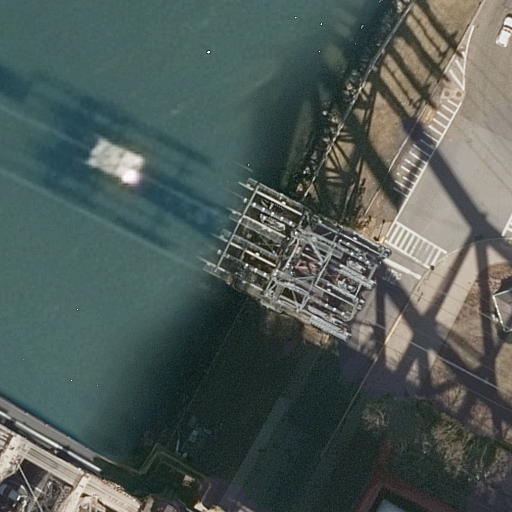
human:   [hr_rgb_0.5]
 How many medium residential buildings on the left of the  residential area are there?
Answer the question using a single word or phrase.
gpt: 0

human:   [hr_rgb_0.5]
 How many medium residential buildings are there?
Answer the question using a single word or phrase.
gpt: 0

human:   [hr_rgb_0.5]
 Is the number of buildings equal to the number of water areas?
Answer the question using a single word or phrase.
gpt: no

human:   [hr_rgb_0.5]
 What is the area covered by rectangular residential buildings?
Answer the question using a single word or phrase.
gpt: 28m2

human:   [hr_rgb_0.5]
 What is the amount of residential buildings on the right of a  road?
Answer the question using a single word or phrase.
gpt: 2

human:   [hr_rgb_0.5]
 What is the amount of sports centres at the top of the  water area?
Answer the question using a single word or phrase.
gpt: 0

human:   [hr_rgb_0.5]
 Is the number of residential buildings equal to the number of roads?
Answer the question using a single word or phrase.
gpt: no

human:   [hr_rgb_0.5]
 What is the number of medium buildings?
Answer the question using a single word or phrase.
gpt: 0

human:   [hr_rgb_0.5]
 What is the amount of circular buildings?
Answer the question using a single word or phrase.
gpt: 0

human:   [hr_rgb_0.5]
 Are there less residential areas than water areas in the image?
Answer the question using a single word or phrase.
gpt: no

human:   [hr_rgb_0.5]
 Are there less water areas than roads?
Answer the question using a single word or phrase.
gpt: yes

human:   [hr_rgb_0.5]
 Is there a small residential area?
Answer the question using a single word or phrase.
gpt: no

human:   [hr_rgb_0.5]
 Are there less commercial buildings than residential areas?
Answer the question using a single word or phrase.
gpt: yes

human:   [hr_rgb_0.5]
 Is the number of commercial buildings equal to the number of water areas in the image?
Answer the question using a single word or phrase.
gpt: no

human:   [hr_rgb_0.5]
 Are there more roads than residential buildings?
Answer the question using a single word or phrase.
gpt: yes

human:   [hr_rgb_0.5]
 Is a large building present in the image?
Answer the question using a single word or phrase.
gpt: no

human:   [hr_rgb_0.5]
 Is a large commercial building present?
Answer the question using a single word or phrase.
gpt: no

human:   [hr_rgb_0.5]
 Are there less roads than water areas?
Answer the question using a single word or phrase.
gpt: no

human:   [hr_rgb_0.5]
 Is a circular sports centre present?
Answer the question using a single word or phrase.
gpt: no

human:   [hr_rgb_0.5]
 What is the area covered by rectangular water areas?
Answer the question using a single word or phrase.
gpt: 5128m2

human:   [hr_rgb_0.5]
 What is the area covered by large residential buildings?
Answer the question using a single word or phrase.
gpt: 0m2

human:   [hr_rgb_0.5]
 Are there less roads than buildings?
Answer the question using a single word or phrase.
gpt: no

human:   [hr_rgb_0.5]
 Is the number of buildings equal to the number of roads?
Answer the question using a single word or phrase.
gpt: no

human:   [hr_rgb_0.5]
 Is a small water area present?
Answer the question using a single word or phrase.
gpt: no

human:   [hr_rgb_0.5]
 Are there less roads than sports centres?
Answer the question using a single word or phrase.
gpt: no

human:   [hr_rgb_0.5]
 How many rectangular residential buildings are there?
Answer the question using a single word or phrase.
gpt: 2

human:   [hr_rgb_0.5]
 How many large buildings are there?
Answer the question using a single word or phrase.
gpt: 0

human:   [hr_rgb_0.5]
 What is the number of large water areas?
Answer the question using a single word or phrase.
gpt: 1

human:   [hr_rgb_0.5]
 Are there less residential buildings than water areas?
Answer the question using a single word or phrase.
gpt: no

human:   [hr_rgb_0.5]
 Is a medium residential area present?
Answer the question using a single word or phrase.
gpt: no

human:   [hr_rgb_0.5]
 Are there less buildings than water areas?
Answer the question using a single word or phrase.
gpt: no

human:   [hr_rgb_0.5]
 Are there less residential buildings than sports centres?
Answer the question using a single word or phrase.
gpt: no

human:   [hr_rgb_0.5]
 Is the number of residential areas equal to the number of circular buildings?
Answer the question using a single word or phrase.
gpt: no

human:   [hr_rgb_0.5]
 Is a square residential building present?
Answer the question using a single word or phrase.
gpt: no

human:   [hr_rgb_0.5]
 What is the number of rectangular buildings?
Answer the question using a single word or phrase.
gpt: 2

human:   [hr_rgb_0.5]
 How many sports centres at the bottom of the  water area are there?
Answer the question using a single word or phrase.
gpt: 1